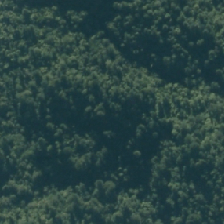
Land cover: indigenous_forest